Aerial crown-view tile of a tropical tree (Barro Colorado Island, Panama), acquired 20241112:
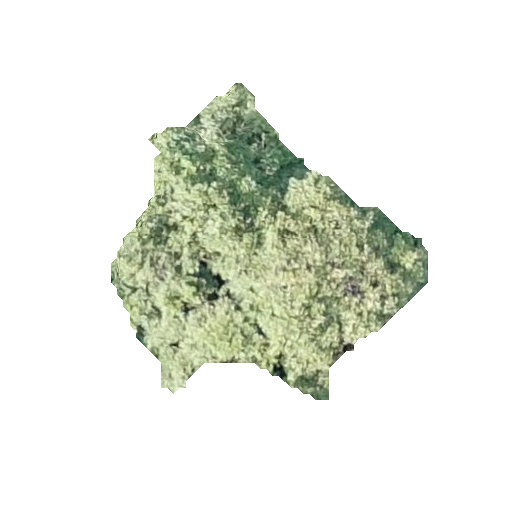
Species: Tabebuia rosea
GBIF accepted scientific name: Tabebuia rosea
Crown area: 90.455 m²